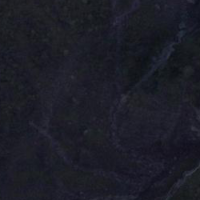
EUNIS habitat code: 48
Species observed at this site:
Astrantia major
Dactylis glomerata
Saxifraga rotundifolia